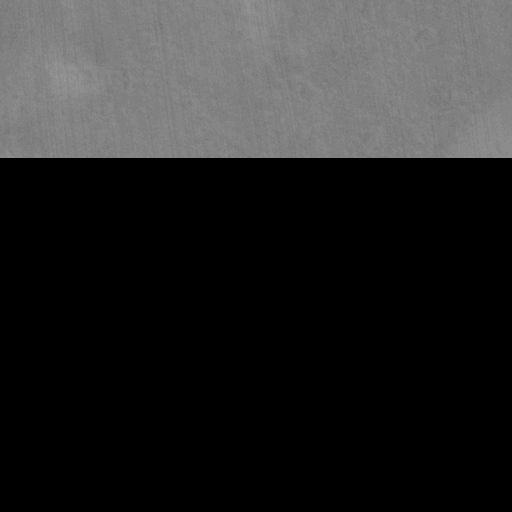
Classes present: Background, Cone